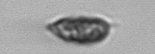
Label: Prorocentrum_triestinum